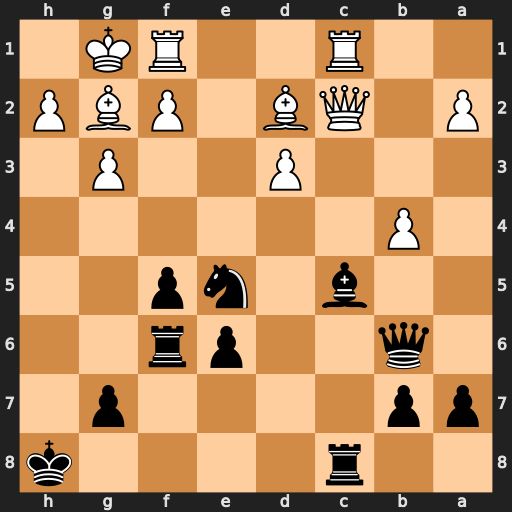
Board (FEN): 2r4k/pp4p1/1q2pr2/2b1np2/1P6/3P2P1/P1QB1PBP/2R2RK1
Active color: b
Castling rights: -
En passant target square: -
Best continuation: Bxf2+ Rxf2 Rxc2